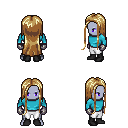
a pixel art fantasy rpg character, male body template, dark elf, purple skin, teal long-sleeve shirt, white pants, blonde extra-long hairstyle, metal gloves, black shoes, four views (front, back, left, right), 2x2 character sprite sheet, small pixel art, hard edges, no anti-aliasing